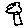
Label: tree